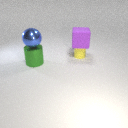
large blue metal sphere above large green metal cylinder